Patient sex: F
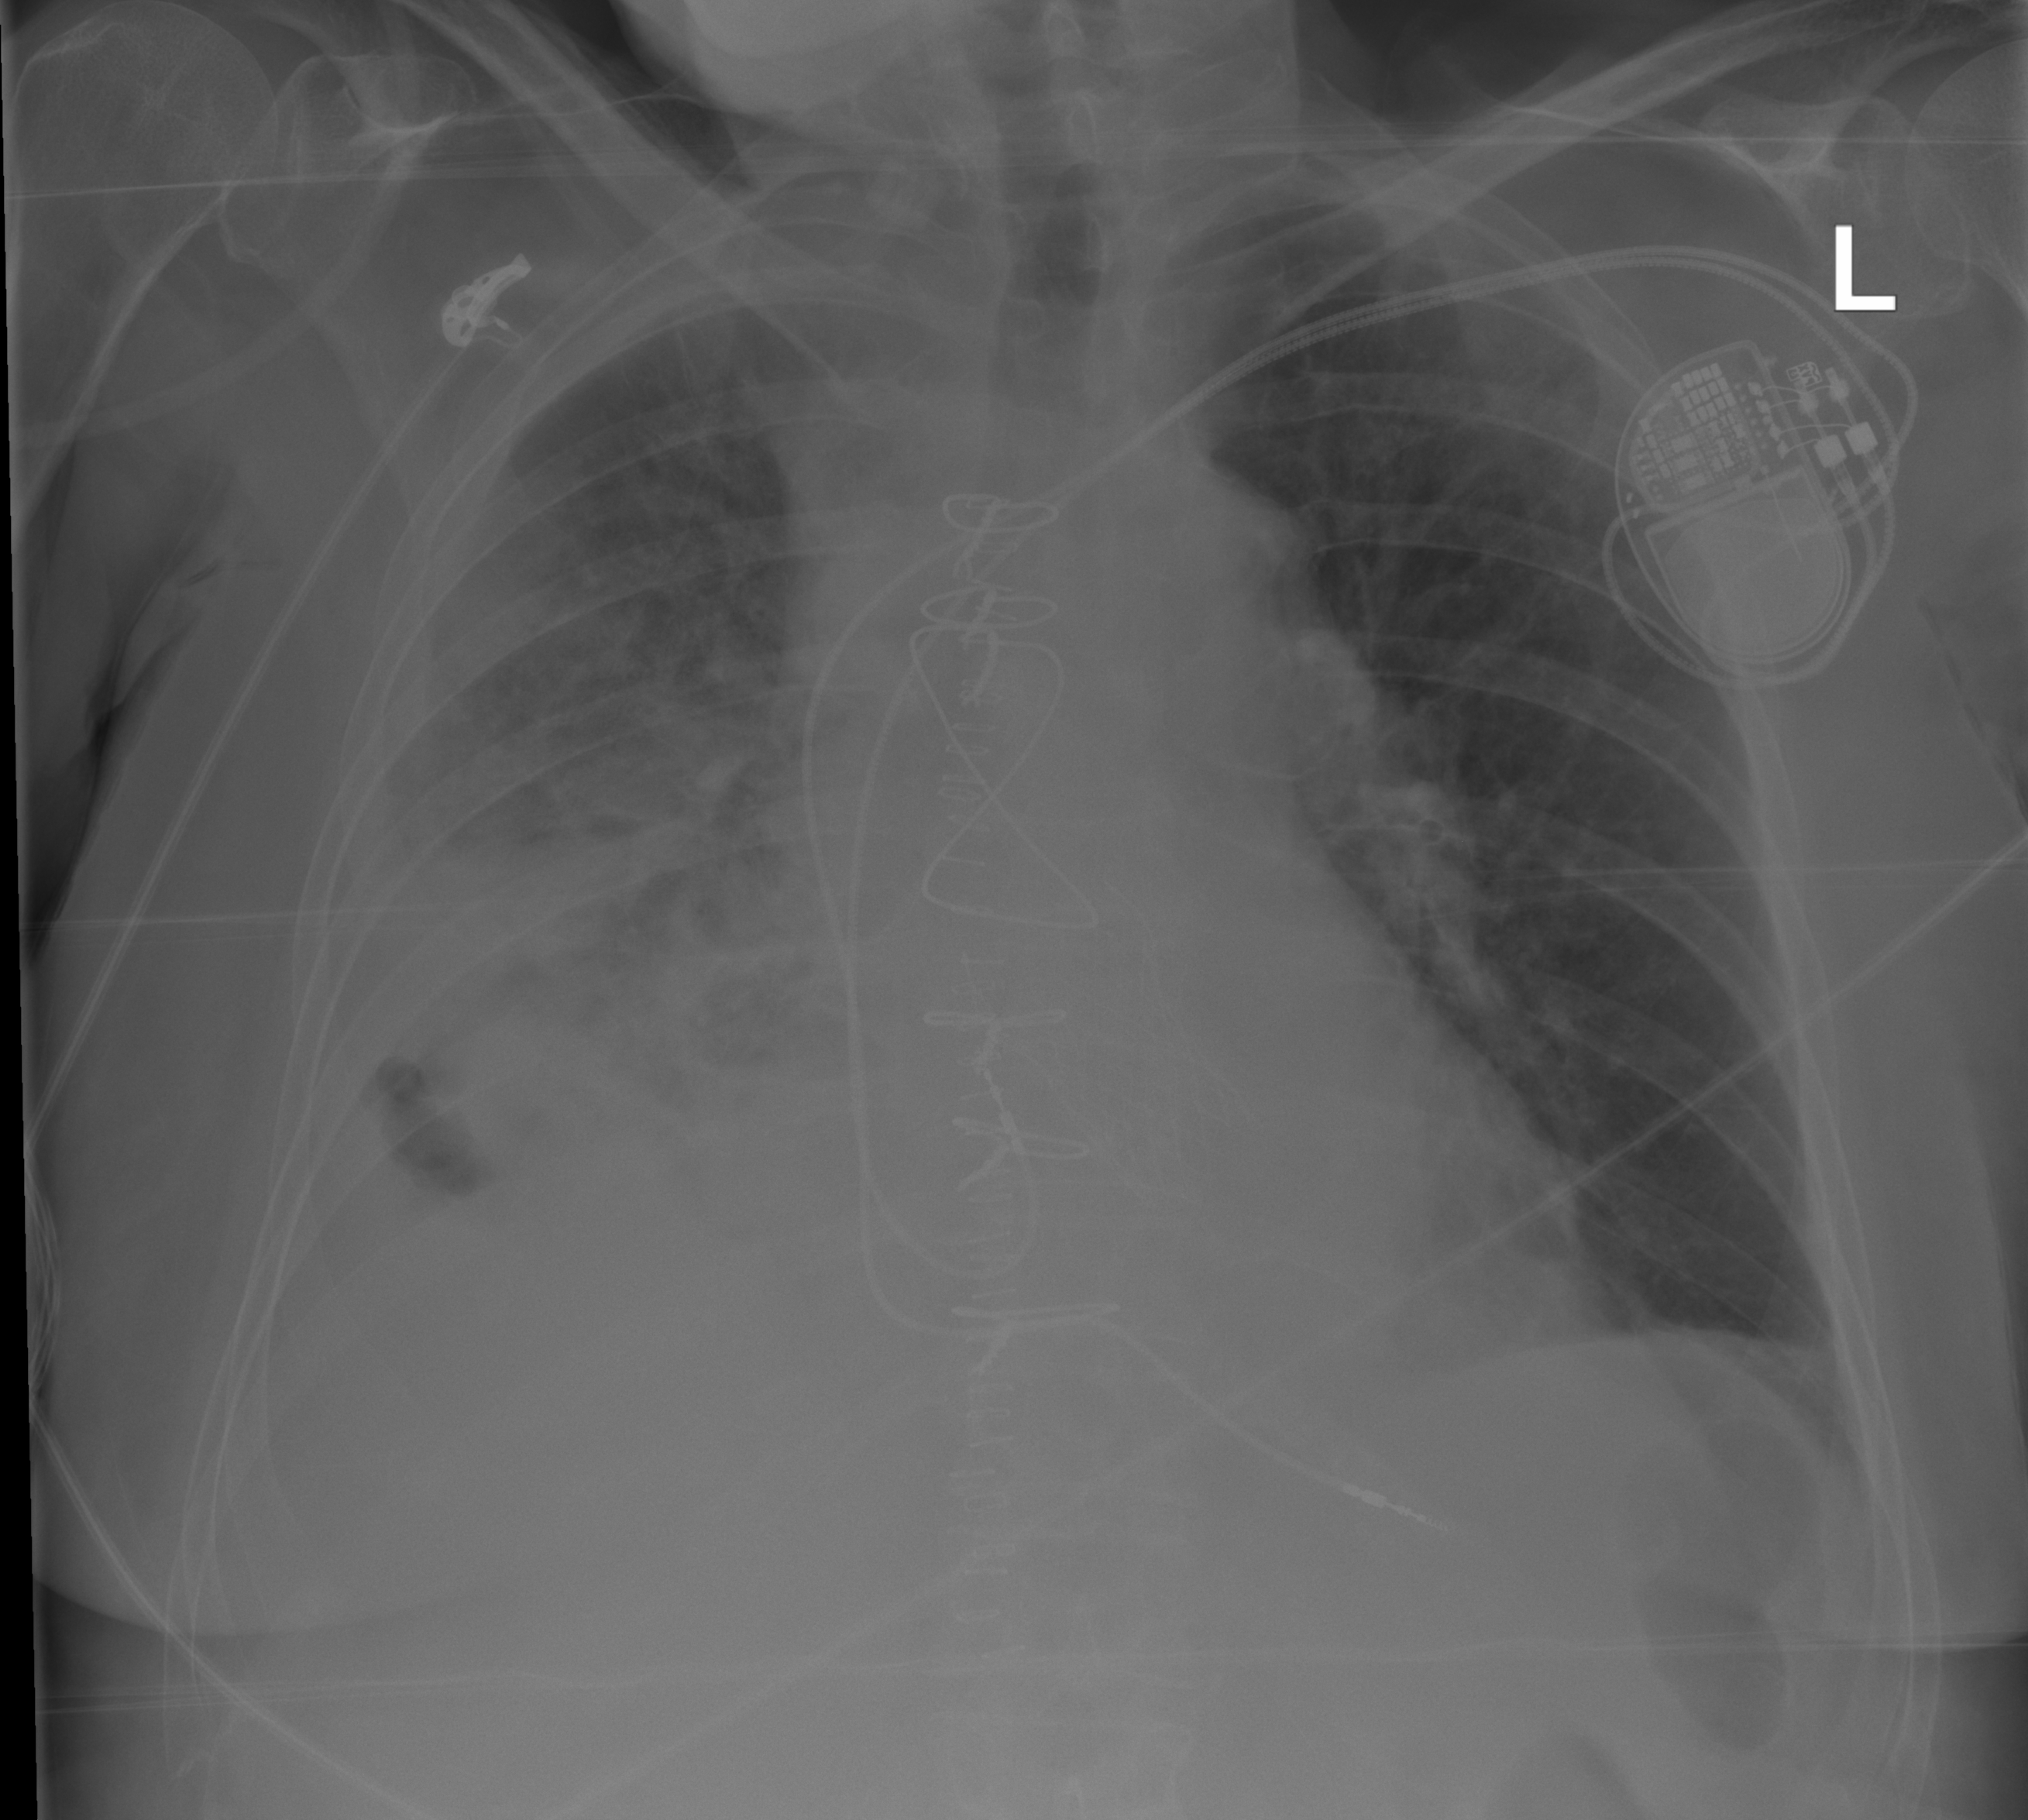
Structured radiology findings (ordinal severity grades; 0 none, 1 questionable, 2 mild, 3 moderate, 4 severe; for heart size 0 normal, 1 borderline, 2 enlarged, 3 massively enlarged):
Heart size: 2
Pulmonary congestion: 2
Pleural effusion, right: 3
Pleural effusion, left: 2
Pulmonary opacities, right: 1
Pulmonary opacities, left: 0
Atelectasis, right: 2
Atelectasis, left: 2